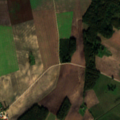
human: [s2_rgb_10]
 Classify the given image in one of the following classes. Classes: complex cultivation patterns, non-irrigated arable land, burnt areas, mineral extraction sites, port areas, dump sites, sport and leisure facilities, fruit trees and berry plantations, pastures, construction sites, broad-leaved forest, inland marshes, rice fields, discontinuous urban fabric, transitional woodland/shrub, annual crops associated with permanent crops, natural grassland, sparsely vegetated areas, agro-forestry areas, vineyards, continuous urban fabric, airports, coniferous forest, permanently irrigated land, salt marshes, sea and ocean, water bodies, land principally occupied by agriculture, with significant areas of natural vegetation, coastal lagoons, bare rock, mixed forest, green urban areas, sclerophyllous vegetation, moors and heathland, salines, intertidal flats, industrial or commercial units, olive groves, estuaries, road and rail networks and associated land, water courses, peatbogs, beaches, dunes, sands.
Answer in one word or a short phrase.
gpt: non-irrigated arable land, pastures, complex cultivation patterns, broad-leaved forest